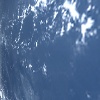
Label: water